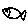
Label: fish